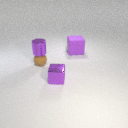
small brown rubber sphere in front of large purple rubber cube